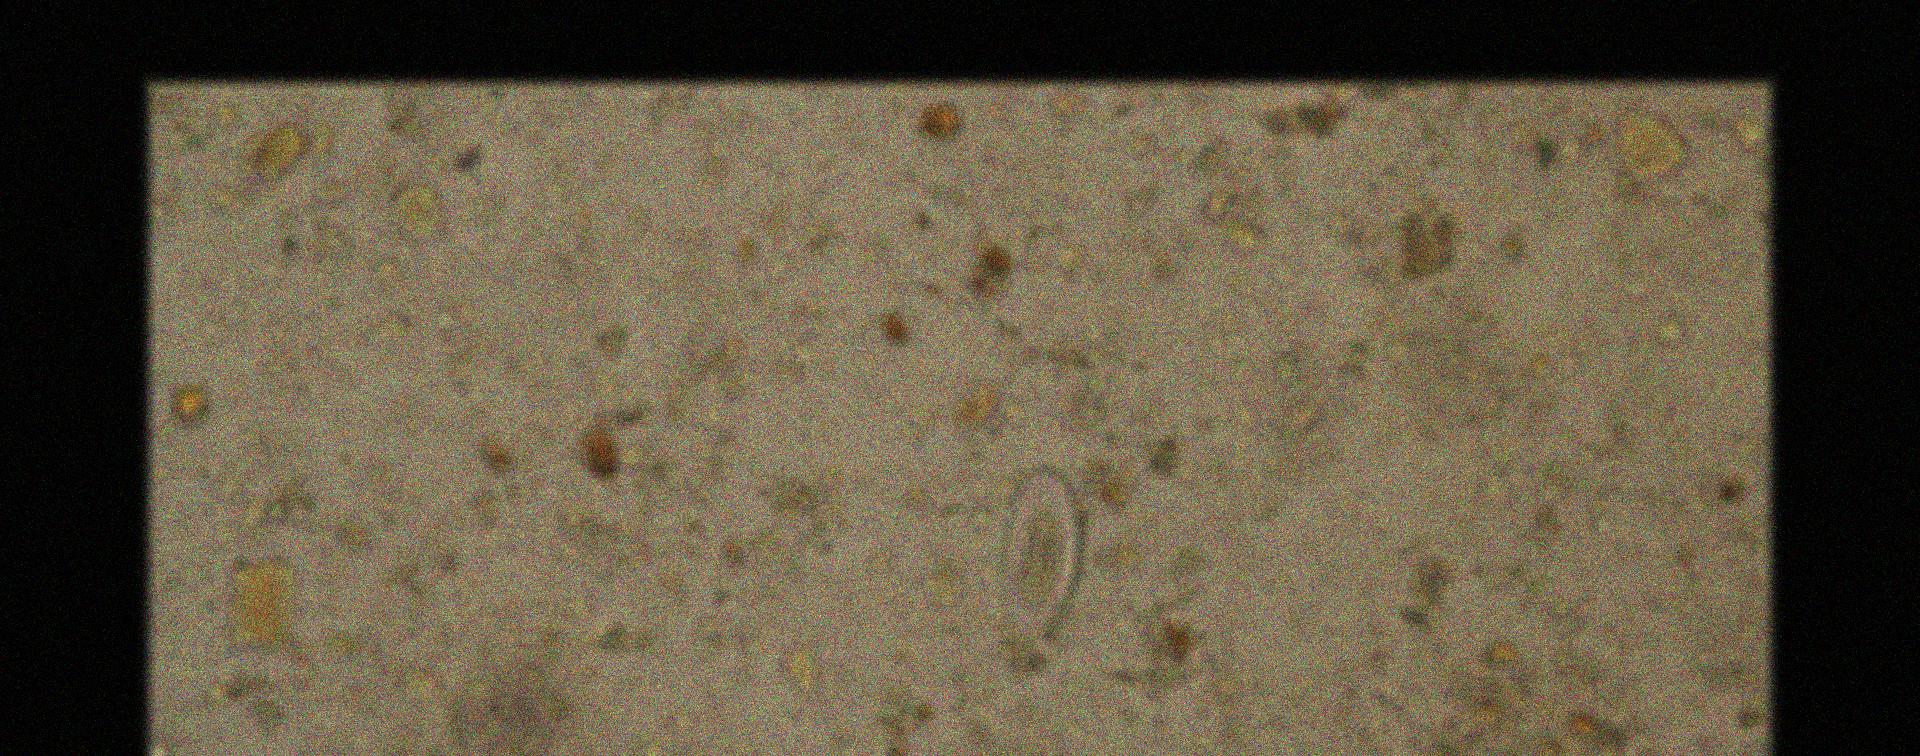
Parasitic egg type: Enterobius vermicularis